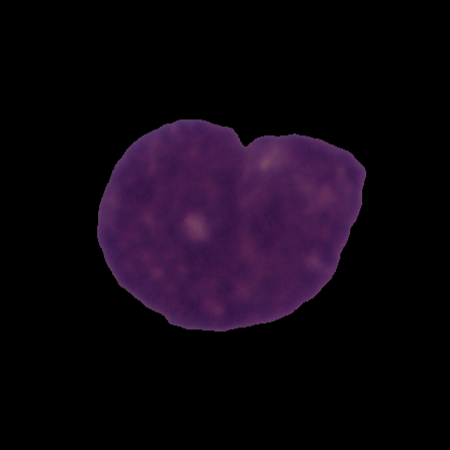
Label: cancer